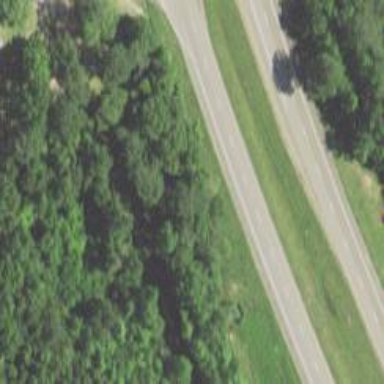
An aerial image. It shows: Asphalt trunk highway which is also expressway.